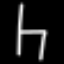
Label: chair